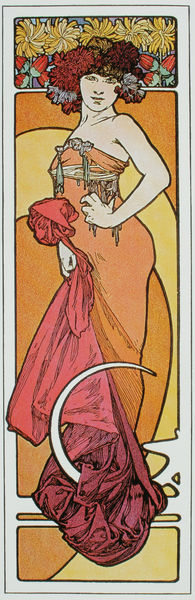
Titel: La Brunette; aus der Reihe der Mustersammlung "Documents décoratifs"
Künstler: Alfons Mucha
Standort: Paris
Institution: Privatbesitz
Schlagwörter: hand, haut, kopf, körper, nackt, umhang, weiß, gelb, mädchen, ocker, bewegung, blume, blumen, brust, bunt, busen, elegant, finger, frankreich, frau, haar, hell, hintergrund, hut, jahrhundertwende, kleid, mund, nase, ohr, orange, profil, schwarz, stirn, zeichnung, blick, blüten, dame, gürtel, obst, rot, schal, schleier, tuch, beige, hochformat, mode, muster, ornament, rock, schleife, tanz, kappe, mütze, arm, arme, augen, falten, gesicht, halten, inkarnat, kleidung, mensch, rahmen, sockel, stehen, hals, hände, porträt, öl, feld, felder, natur, auge, gewand, gold, haare, mantel, pose, stoff, stoffe, strick, person, pflanze, pflanzen, schleifen, theater, tänzerin, dekollte, kinn, lippe, lippen, locken, ohren, rosa, schulter, schultern, rund, frucht, früchte, gemüse, beine, schwung, kopfbedeckung, taille, bein, brüste, gesäß, hintern, holzschnitt, wangen, bogen, haltung, mieder, farben, fläche, flächen, farbe, grafik, graphik, lila, violett, linien, tulpen, falte, jugendstil, schmal, dekor, floral, ornamente, robe, faltenwurf, podest, schoß, wange, klimt, dekolleté, striche, surreal, umriss, abendkleid, kelid, schauspiel, bögen, pink, mond, stolz, münchen, linie, linear, deko, druck, halbmond, lithographie, mondsichel, schnitt, sichel, simplicissimus, zeitschrift, zeitung, buchstabe, strich, plakat, koloriert, posieren, kopfputz, allegorie, flora, graphisch, ornamental, poster, fries, geometrisch, karte, lesezeichen, hüfte, gerahmt, ornamentik, magdalena, drehung, kopfschmuck, sexy, jugenstilistisch, art deco, art nouveau, mucha, die jugend, secession, tosen, schauspielerin, sehne, jugendtil, hautfarben, prag, rückendekolleté, mont, linein, länglich, sehnen, decolete, hintergrunf, florales, jugendstilistisch, drapee, massenmedien, schmuk, taulouse, tschechisch, wickelkleid, herausfordernd, frissur, sonneblumen, sexi, g, c, elegnat, 'kleid, gkarte